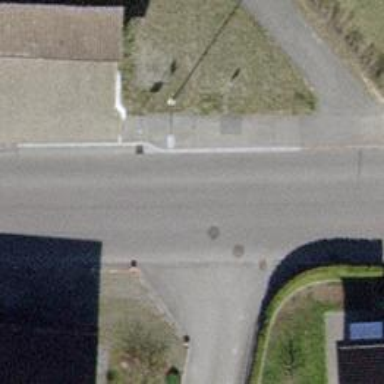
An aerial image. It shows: Tertiary road with asphalt surface and asphalt sidewalk on the right.